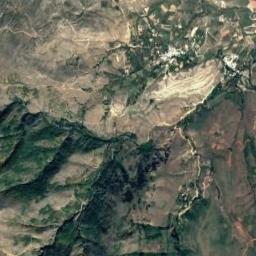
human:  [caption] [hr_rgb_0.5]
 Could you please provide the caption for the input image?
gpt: The mountain is consist of half of green plants and half of bare land .

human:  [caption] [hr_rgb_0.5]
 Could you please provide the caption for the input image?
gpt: The folded mountain consists of some ridges and valleys and is covered with some vegetation .

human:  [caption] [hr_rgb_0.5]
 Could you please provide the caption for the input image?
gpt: There are some bare areas on this mountain .

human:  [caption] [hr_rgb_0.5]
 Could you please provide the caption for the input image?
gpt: The mountains are winding and undulating .

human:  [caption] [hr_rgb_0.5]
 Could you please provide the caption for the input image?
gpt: There are some green ravines on the brown mountain .